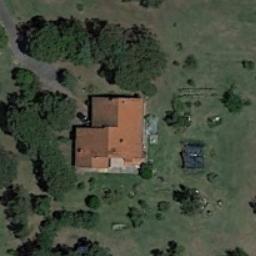
Label: residential